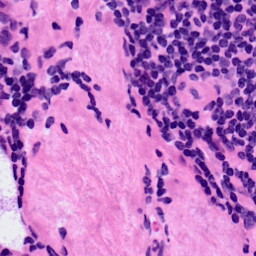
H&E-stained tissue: LymphNode